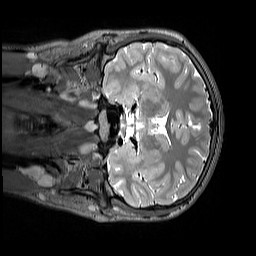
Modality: T2w
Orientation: coronal
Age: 12
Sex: female
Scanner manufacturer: siemens
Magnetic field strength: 3 T
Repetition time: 3.2 s
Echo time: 0.408 s